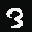
Label: 3